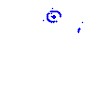
Particle: proton